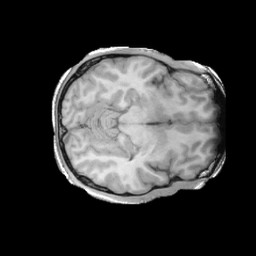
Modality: T1w
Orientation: axial
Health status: ill
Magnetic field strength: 3 T